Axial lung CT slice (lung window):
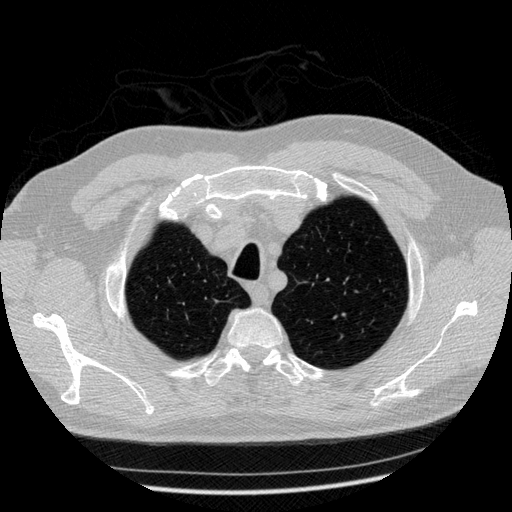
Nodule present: no